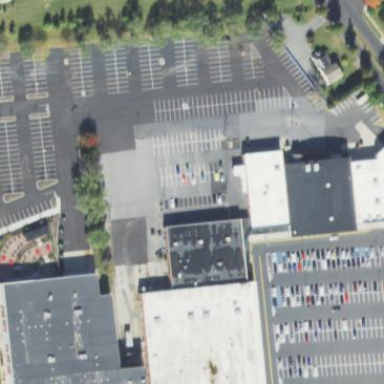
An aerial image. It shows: Commercial building.